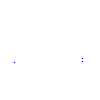
Particle: proton